Interaction volume radius: 5 \u00c5
Interaction volume height: 20 \u00c5
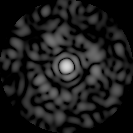
Disorder parameter: 0.8368